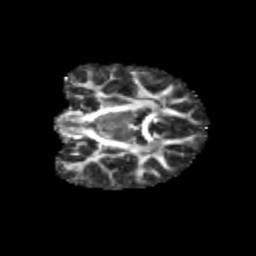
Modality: FA
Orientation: coronal
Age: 11
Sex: female
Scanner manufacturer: siemens
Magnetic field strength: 3 T
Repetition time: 3.8 s
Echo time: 0.07 s